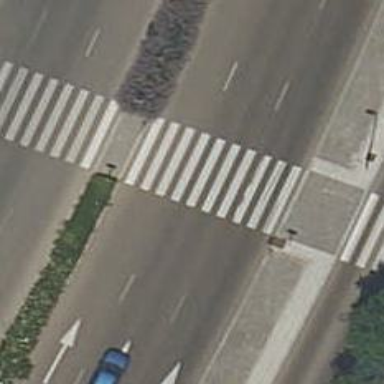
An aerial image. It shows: Uncontrolled crossing on the road.